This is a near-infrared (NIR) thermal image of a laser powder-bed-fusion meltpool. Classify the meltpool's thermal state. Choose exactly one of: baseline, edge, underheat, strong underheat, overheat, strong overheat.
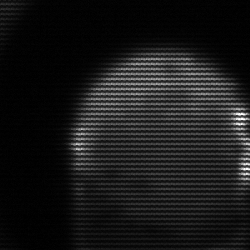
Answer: edge